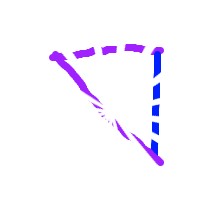
Shape: triangle